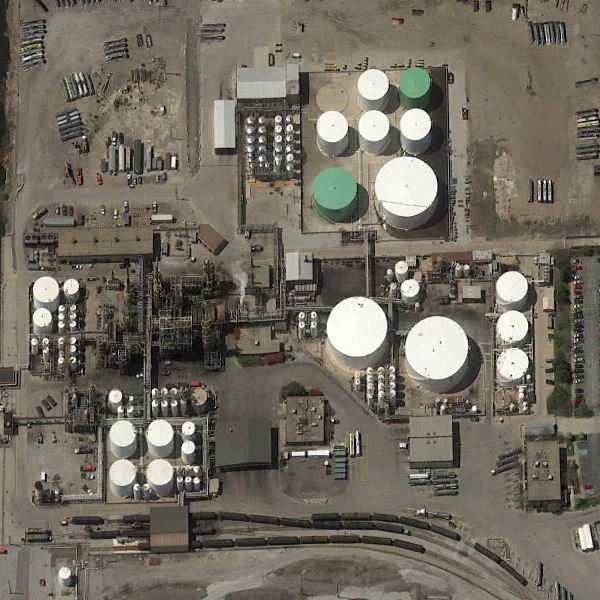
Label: StorageTanks